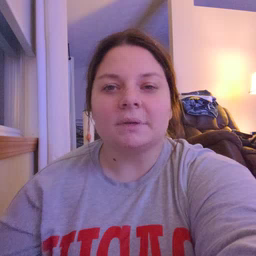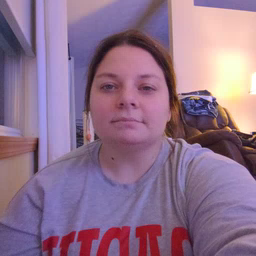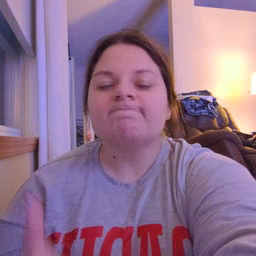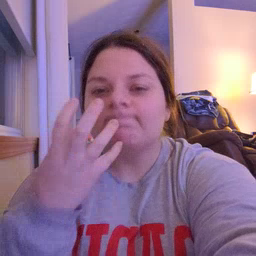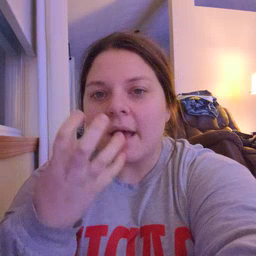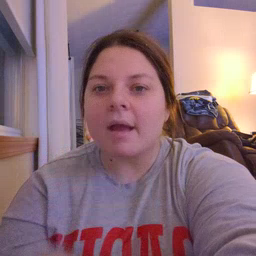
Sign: mad